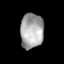
Tissue: prostate
Cell type: Myeloid cells
Senescence score: 0.3486
Nuclear area (px): 790
Mean DAPI intensity: 168.235